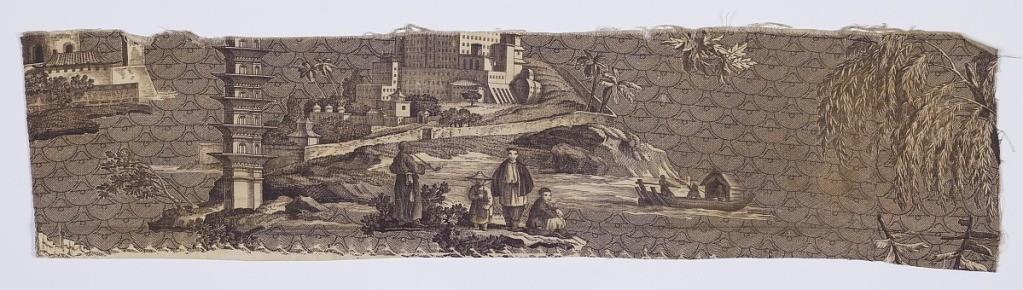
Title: Les Chinois
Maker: Oberkampf & Cie., Jouy-en-Josas, France, 1759–1815
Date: ca. 1810
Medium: cotton Technique: roller printed on plain weave
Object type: Fragments
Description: Fragments showing part of the harbor at Yangchow and other scenes. 'A' comes from the start of the and images of the lashing lines which attached this cloth to the header are visible. In purple/brown on white.